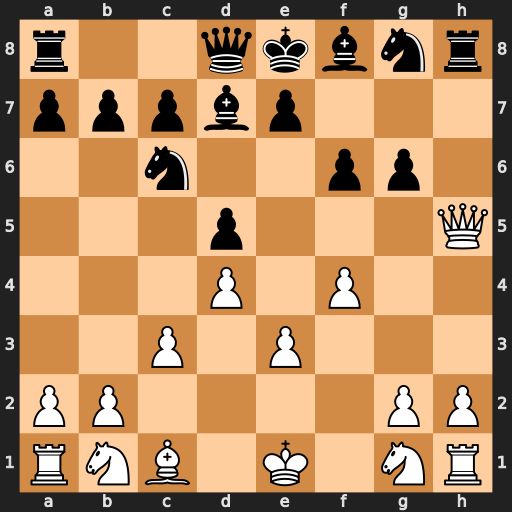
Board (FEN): r2qkbnr/pppbp3/2n2pp1/3p3Q/3P1P2/2P1P3/PP4PP/RNB1K1NR
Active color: w
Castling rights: KQkq
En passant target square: -
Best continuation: Qxg6#